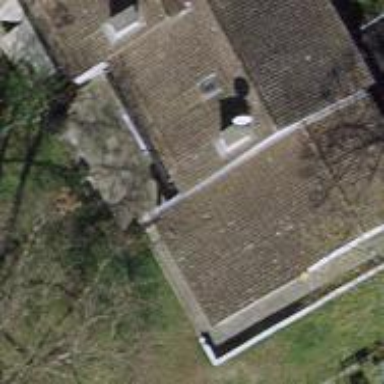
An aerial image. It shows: View of roof of building.